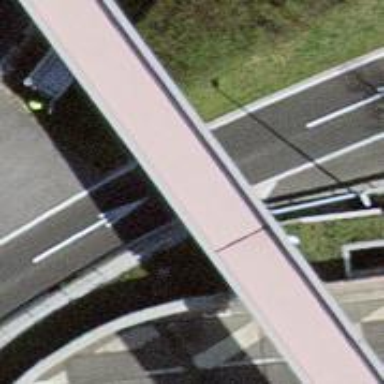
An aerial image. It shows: Motorway link.